Interaction volume radius: 5 \u00c5
Interaction volume height: 20 \u00c5
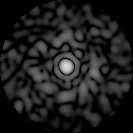
Disorder parameter: 0.8422